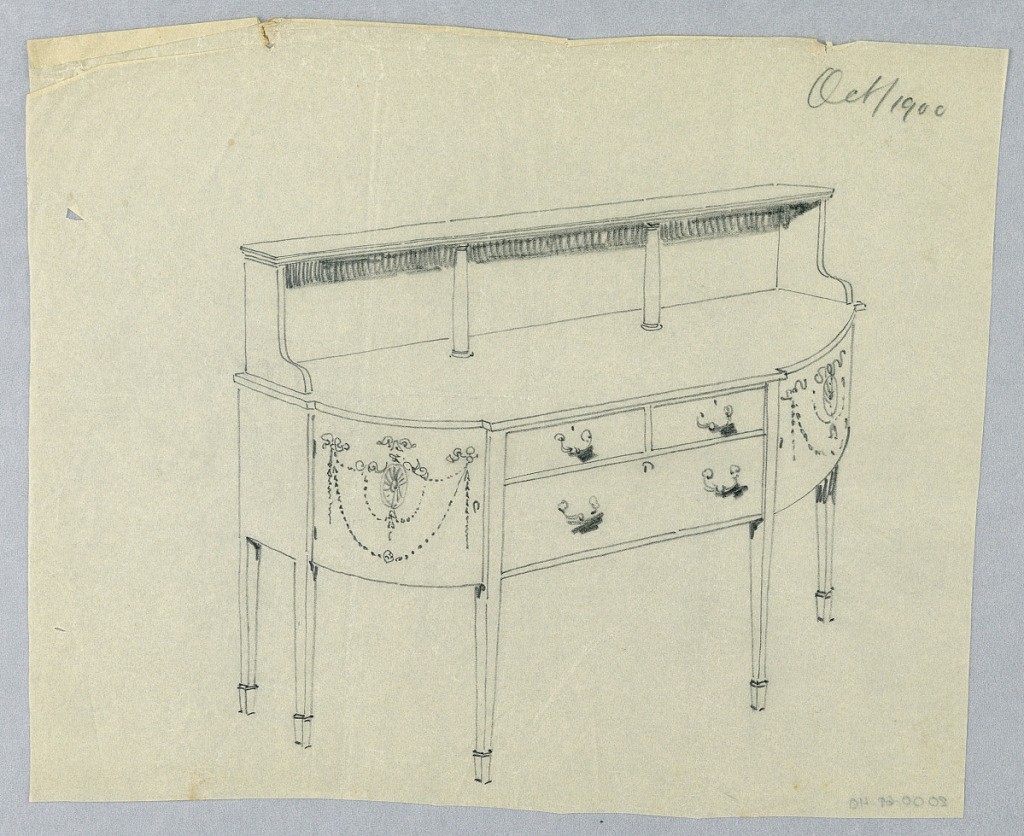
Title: Design for Sideboard with Neo-Classical Ornament
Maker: A.N. Davenport Co.
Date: October 1900
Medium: Graphite on cream tracing paper
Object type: Drawing
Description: Oblong sideboard with 6 straight tapering legs; flat front has three drawers arranged in two rows; neo-classical motifs of patera medallions, floral garlands, and tied ribbons decorate front corners; raised backsplash and 2 small columns with volutes support top shelf.